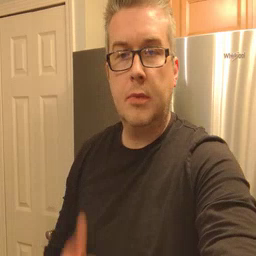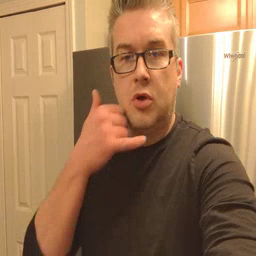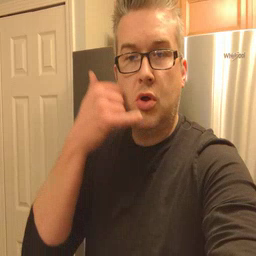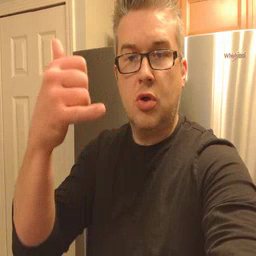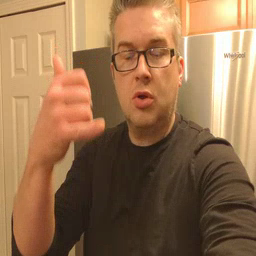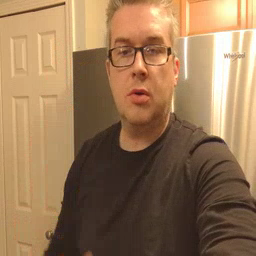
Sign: callonphone